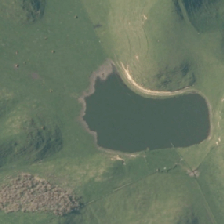
Land cover: lake_pond